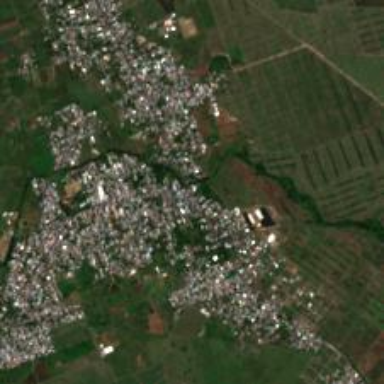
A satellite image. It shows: Village situated within town.